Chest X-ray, PA view. Patient: 46 years old, sex F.
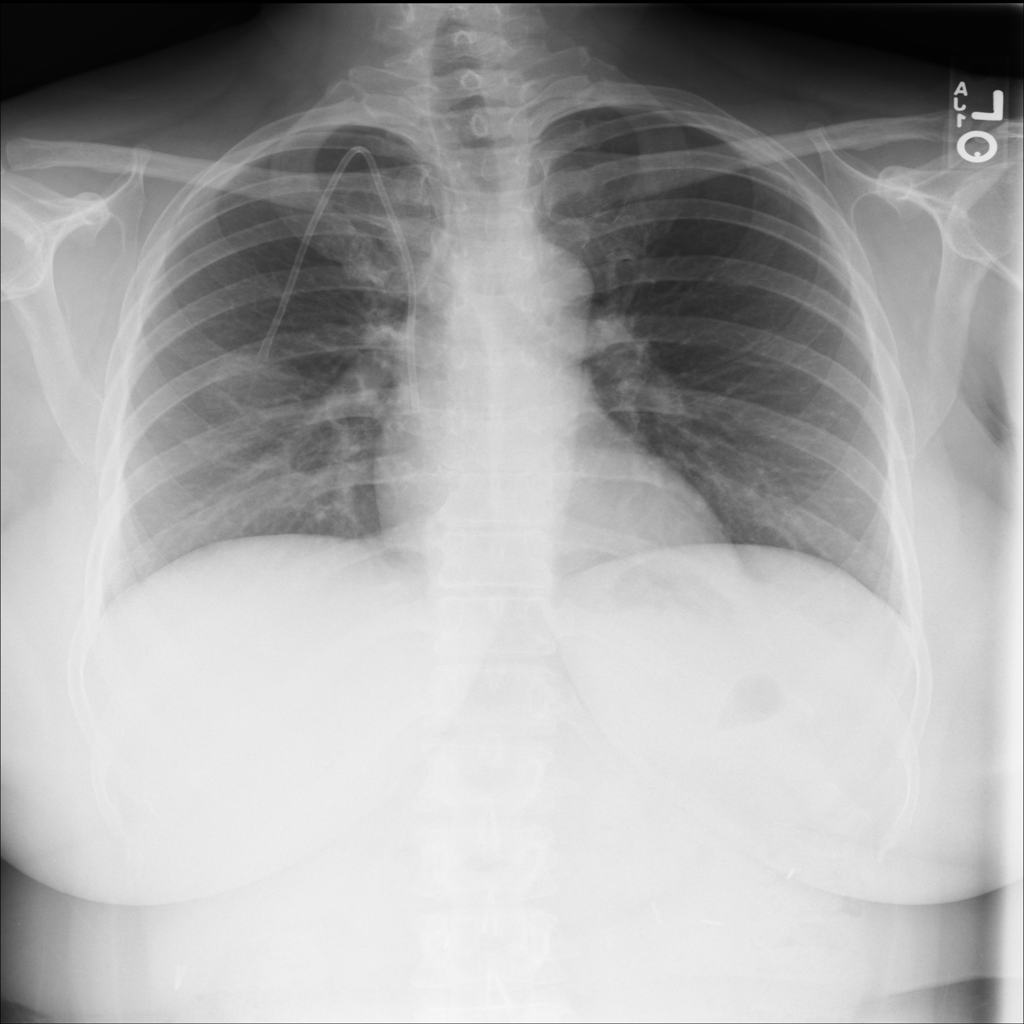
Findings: No Finding